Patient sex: M
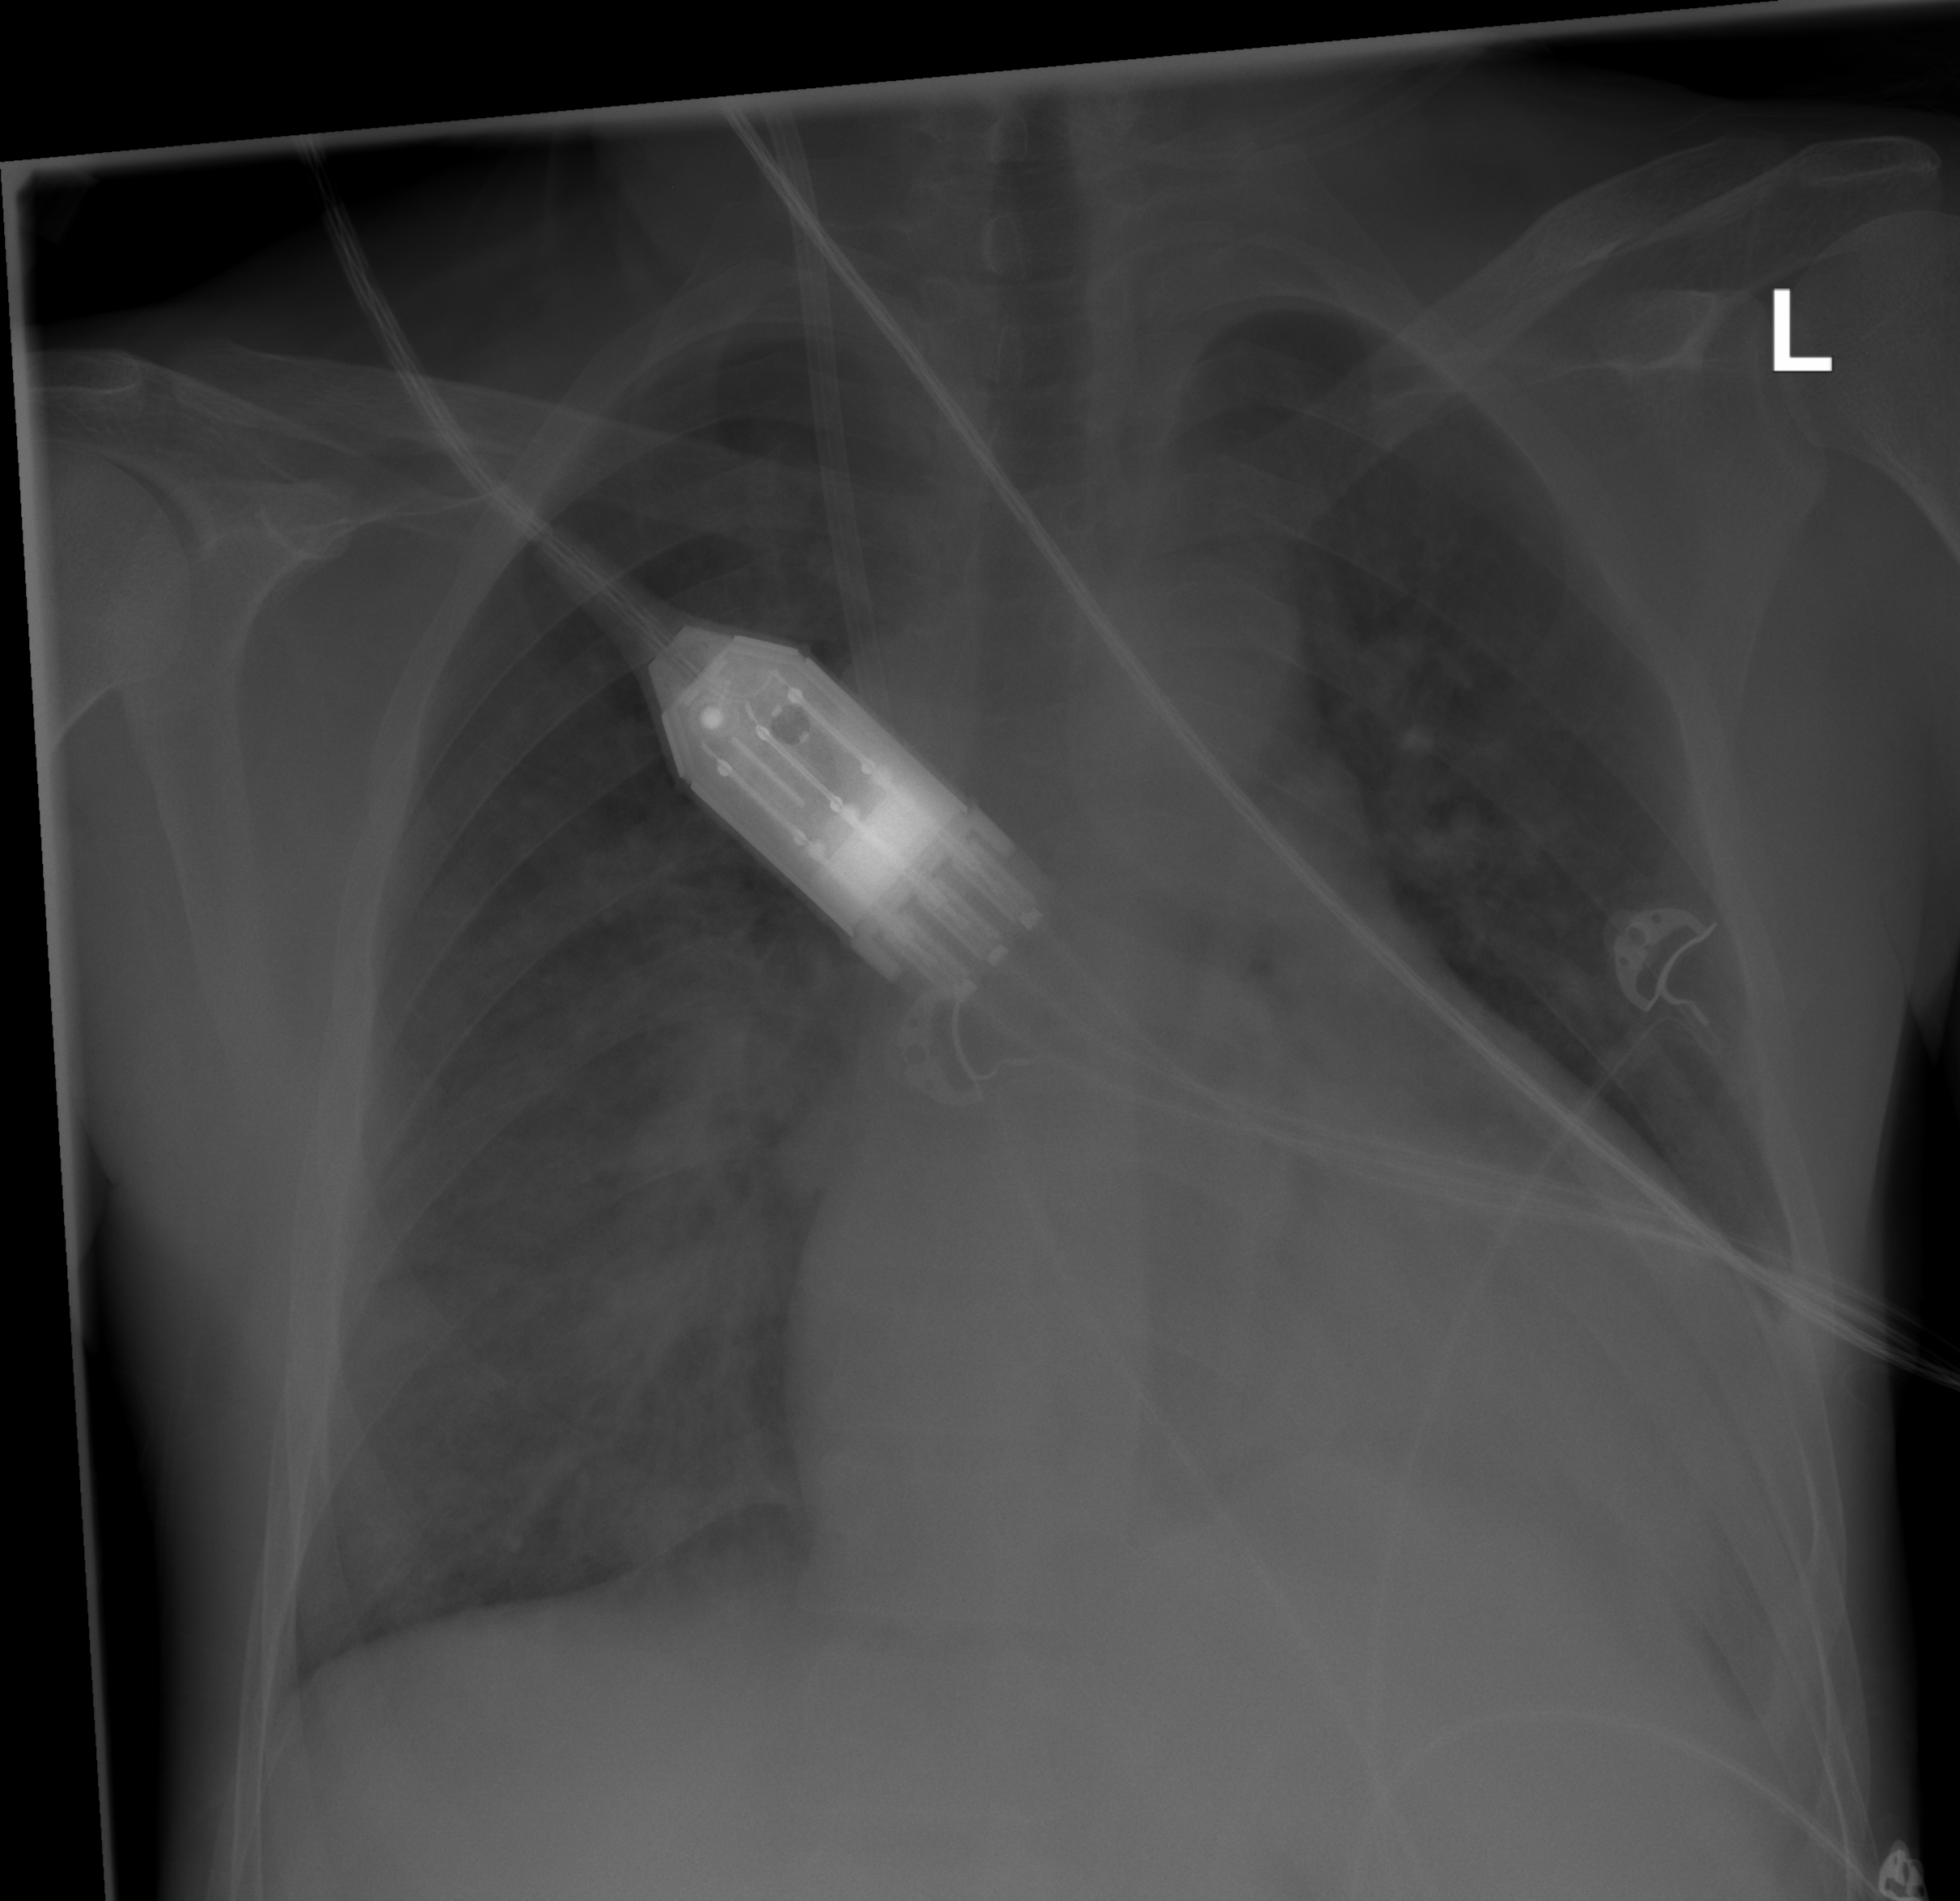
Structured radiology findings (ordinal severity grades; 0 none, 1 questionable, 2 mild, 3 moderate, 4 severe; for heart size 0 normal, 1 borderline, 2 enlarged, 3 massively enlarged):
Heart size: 2
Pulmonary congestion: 3
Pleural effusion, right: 0
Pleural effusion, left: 2
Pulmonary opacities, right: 3
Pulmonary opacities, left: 3
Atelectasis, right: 0
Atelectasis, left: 2